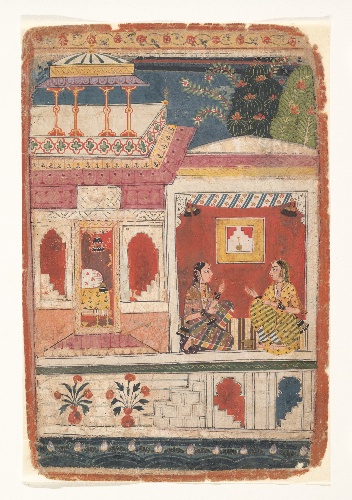
Date: ca. 1680–90
Object type: Folio
Classification: Paintings
Medium: Ink and opaque watercolor on paper
Culture: India (Madhya Pradesh, Malwa)
Dimensions: Image: 8 3/4 × 5 3/4 in. (22.2 × 14.6 cm)
Mat: 9 1/16 × 6 1/8 in. (23 × 15.6 cm)
Department: Asian Art
Credit line: Gift of Mr. and Mrs. Uzi Zucker, 1978
Accession year: 1978
Repository: Metropolitan Museum of Art, New York, NY
Tags: Buildings|Women|Radha